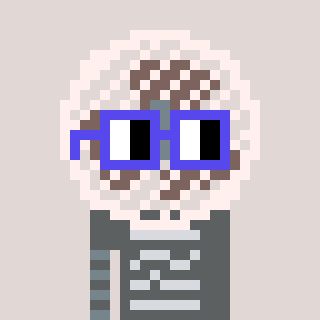
a pixel art character with square blue glasses, a fan-shaped head and a grayscale-colored body on a warm background